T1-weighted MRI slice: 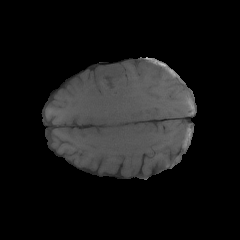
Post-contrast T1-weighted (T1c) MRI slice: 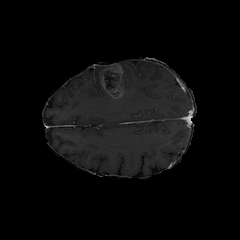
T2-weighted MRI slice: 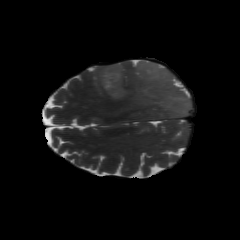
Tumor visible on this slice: yes